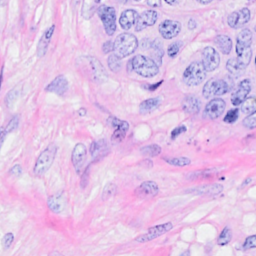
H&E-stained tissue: Breast